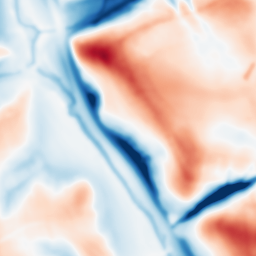
Category: multiscale
Decomposition family: dog
Decomposition parameters: sigma_low: 2
sigma_high: 20
Upsampling method: quartic
Upsampling parameters: scale: 2
Upsampling scale: 2